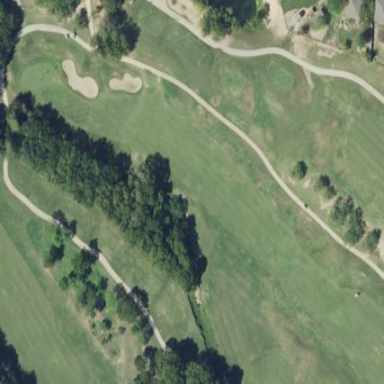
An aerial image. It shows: Golf fairway in the image.